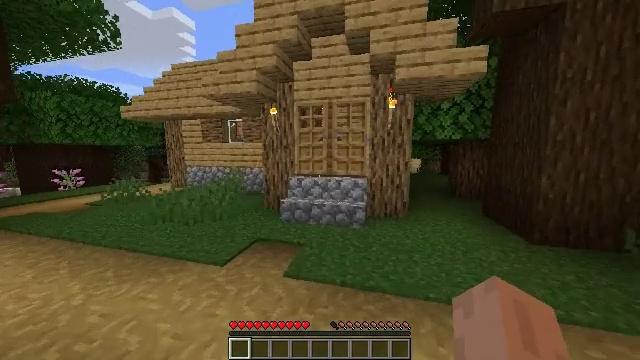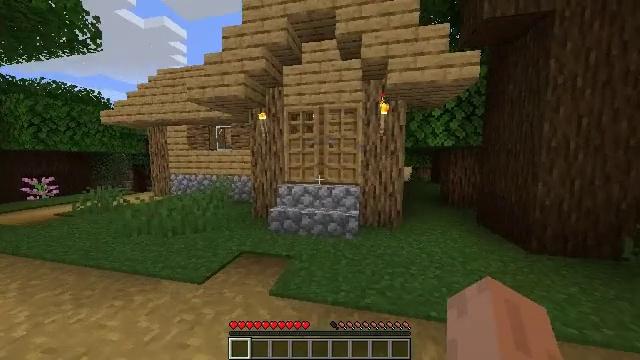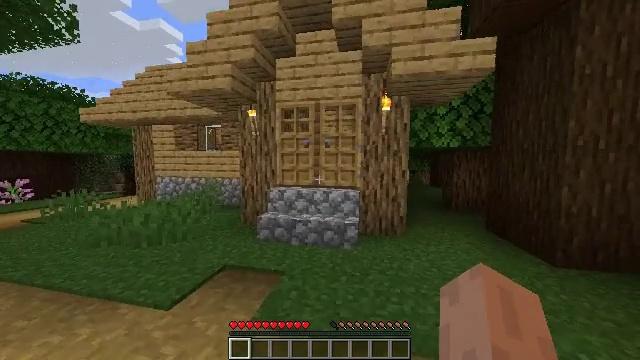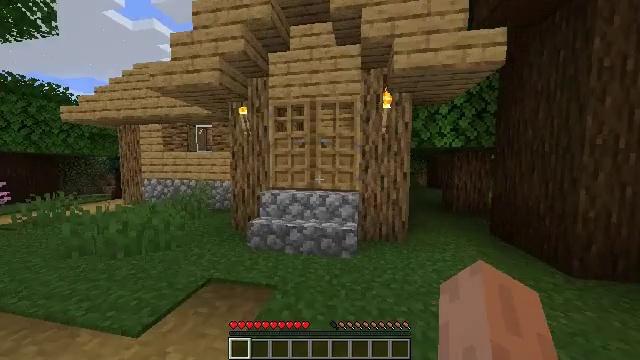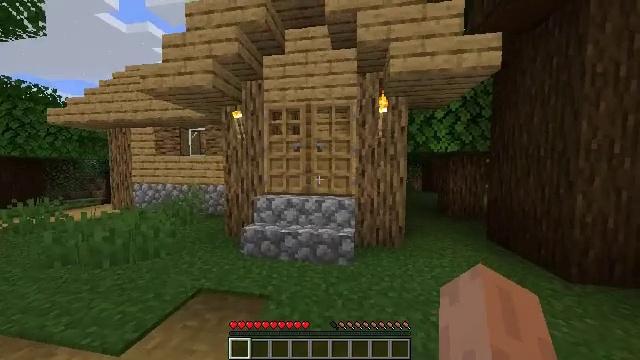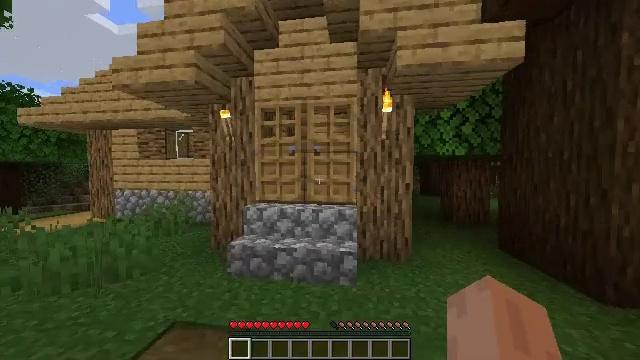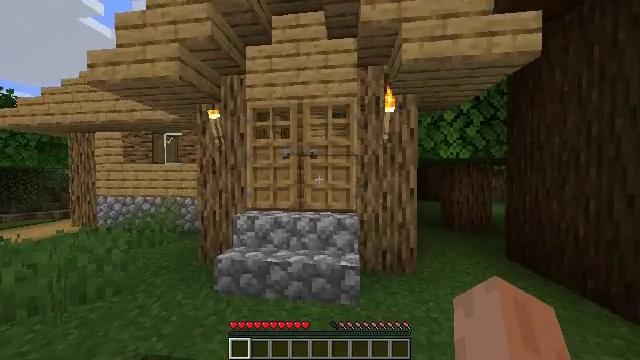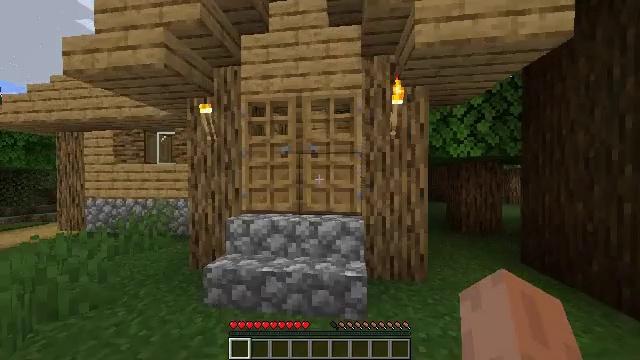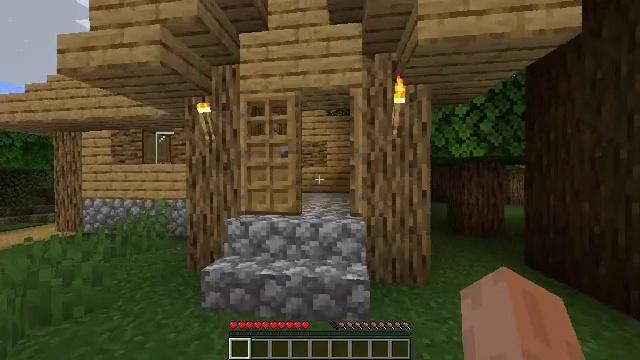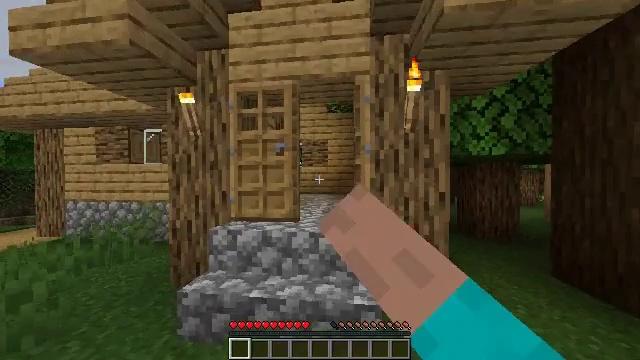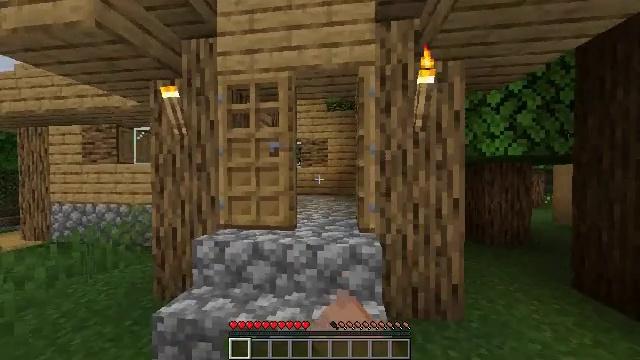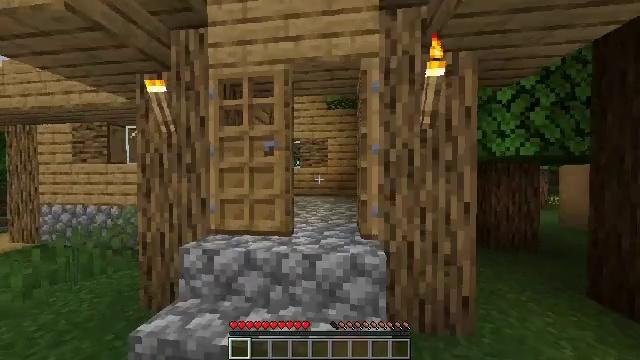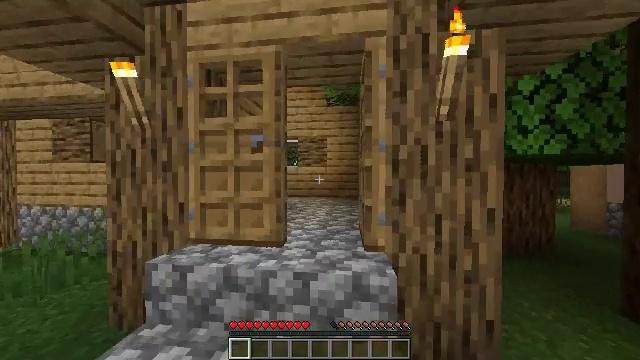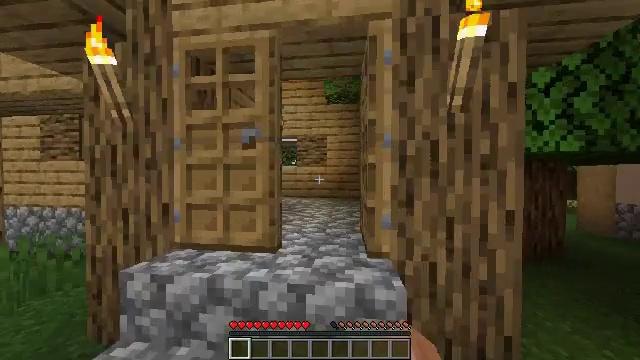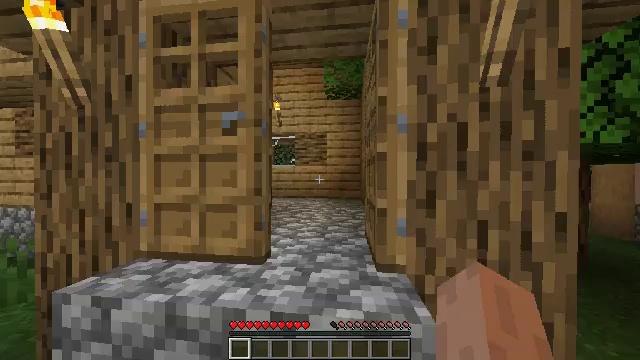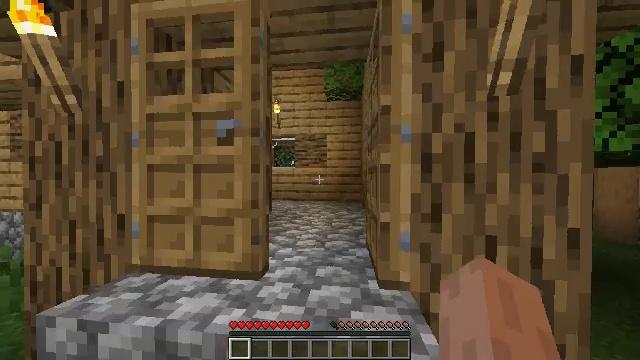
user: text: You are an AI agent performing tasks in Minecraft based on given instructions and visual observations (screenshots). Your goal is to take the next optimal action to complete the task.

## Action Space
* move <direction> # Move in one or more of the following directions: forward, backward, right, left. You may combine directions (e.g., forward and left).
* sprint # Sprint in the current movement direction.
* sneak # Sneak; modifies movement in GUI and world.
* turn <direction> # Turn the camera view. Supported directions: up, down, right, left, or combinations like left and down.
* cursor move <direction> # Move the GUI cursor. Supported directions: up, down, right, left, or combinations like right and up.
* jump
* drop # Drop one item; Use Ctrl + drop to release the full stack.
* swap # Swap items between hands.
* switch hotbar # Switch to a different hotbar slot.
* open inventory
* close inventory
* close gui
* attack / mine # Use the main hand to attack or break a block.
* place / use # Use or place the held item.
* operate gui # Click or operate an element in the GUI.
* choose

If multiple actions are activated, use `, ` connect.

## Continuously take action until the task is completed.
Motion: motion action
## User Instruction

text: Break the existing planks.
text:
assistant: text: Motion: move forward, turn right and up
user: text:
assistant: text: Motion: move forward
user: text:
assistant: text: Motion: move forward, turn right
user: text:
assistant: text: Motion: move forward, turn right and up
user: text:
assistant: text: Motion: move forward, turn right
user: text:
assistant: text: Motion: move forward, turn right and up
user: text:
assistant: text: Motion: move forward
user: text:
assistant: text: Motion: move forward, use / place
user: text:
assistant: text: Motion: move forward, use / place
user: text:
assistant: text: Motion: move forward, use / place
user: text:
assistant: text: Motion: move forward
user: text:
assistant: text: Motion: move forward
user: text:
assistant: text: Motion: move forward
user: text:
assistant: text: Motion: move forward
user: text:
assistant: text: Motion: move forward
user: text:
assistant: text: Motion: move forward
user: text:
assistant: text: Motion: move forward, turn down
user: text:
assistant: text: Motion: move forward, turn left and down
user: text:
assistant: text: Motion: move forward, turn left and down
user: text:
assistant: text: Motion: move forward, turn left and down
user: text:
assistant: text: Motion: move forward and move right, turn left and down
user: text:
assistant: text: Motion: move forward and move right, turn left and down
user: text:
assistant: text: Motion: move forward and move right, turn left and down
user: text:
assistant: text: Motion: move forward and move right, turn left and down
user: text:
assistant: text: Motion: move forward and move right, turn left and down
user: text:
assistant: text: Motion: move forward and move right, turn left and down
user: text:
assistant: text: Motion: move forward and move right, turn left
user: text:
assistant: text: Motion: move forward and move right, turn left
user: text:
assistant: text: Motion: move forward and move right, turn left
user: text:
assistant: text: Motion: move forward and move right, turn left